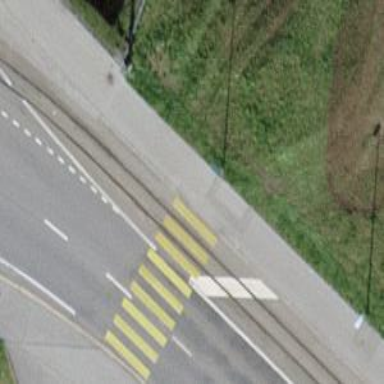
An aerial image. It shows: Railway crossing.